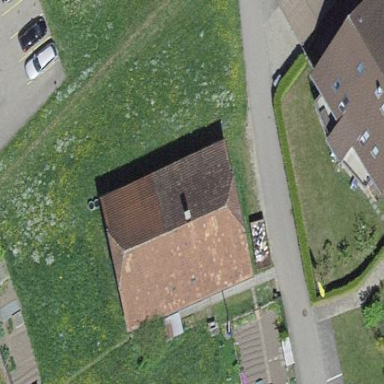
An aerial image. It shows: Farm building.